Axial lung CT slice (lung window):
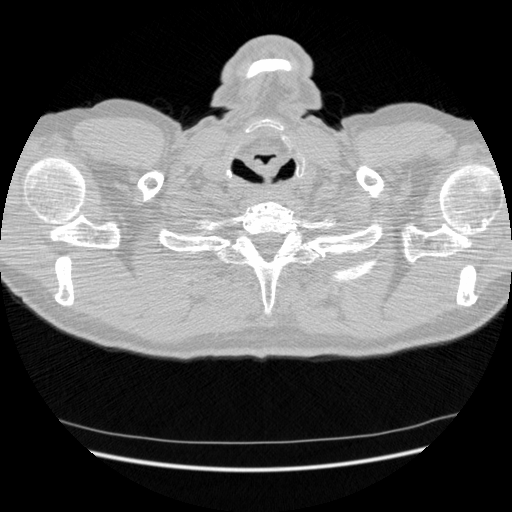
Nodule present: no